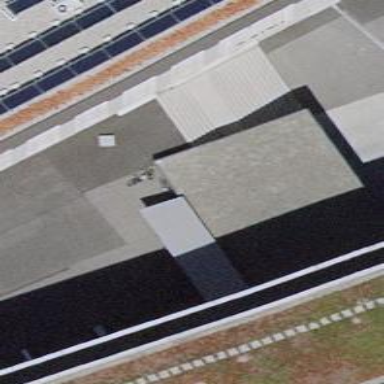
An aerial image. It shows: Set of concrete steps.